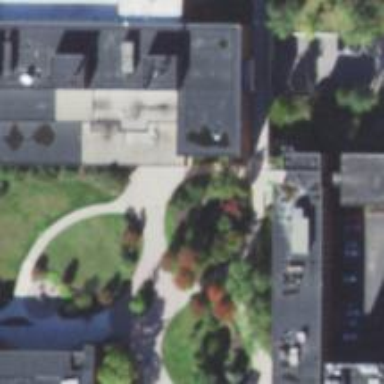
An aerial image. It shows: University building with black roof.